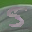
Label: 5